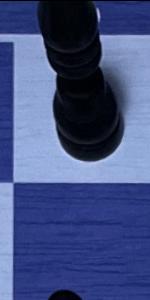
Label: Empty